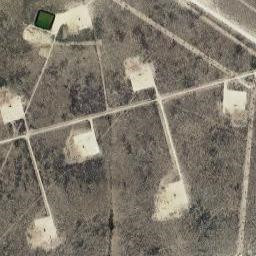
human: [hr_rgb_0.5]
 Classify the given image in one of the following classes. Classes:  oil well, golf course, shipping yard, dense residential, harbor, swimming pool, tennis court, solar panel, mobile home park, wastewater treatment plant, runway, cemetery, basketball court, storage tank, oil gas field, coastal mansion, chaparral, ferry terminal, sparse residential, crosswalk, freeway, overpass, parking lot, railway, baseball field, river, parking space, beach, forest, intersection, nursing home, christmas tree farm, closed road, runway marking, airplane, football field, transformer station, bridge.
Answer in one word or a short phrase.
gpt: oil gas field